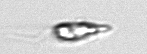
Label: Euglena